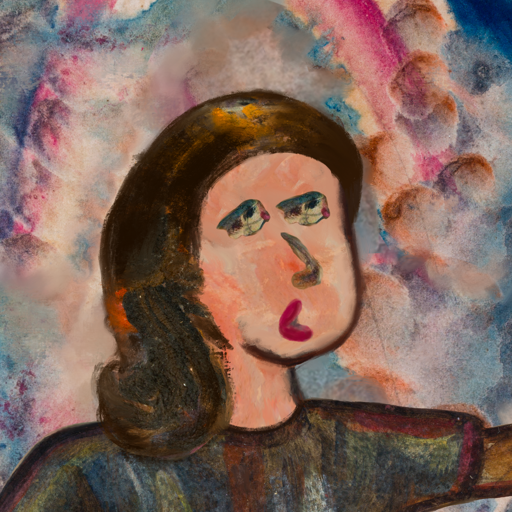
Background: Rupkatha, Head And Neck Side: Roy_Bahadur, Face Side: Pipe, Bust: Mosgoul, Hair Side: Gypsy_Queen, Head Accessory: Blank, Second Necklace: Blank, Necklace: Blank, Baby: Blank